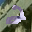
Label: 2